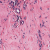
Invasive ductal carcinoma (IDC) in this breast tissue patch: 0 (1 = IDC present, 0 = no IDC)